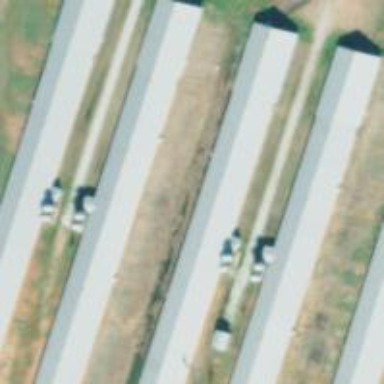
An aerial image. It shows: Farm auxiliary building.